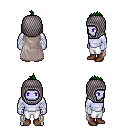
a pixel art fantasy rpg character, male body template, dark elf, purple skin, gray cape, white pants, green mohawk hairstyle, chain hood, white cloth bandages, brown shoes, four views (front, back, left, right), 2x2 character sprite sheet, small pixel art, hard edges, no anti-aliasing